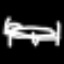
Label: bed